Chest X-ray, AP view. Patient: 59 years old, sex F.
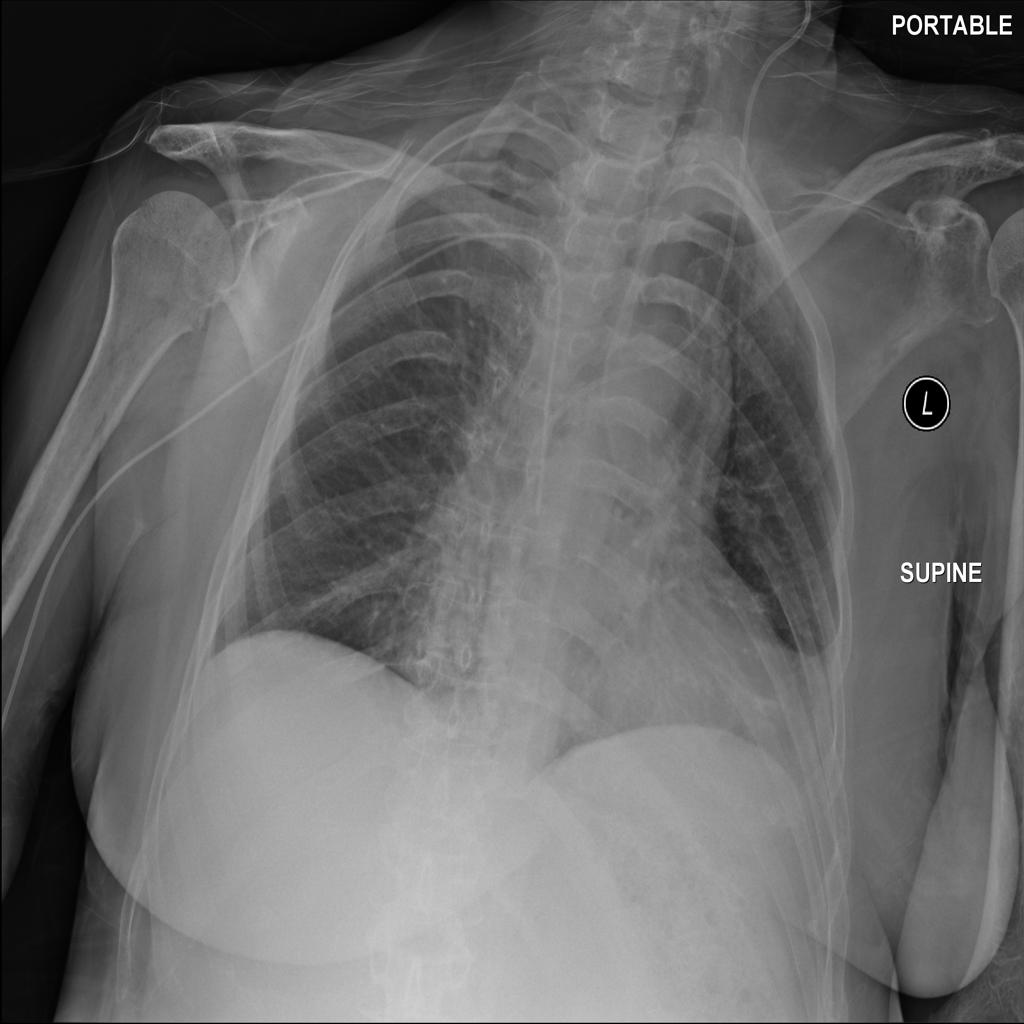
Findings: Infiltration